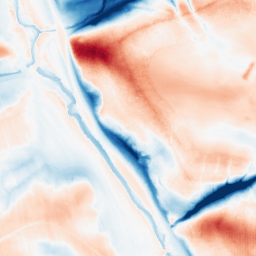
Category: classical
Decomposition family: gaussian_anisotropic
Decomposition parameters: sigma_x: 5
sigma_y: 20
Upsampling method: fft_zeropad
Upsampling parameters: scale: 8
Upsampling scale: 8